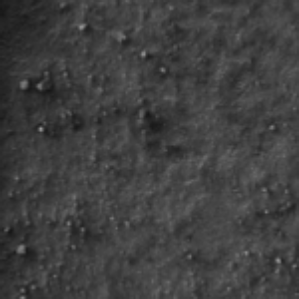
Label: frost